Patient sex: M
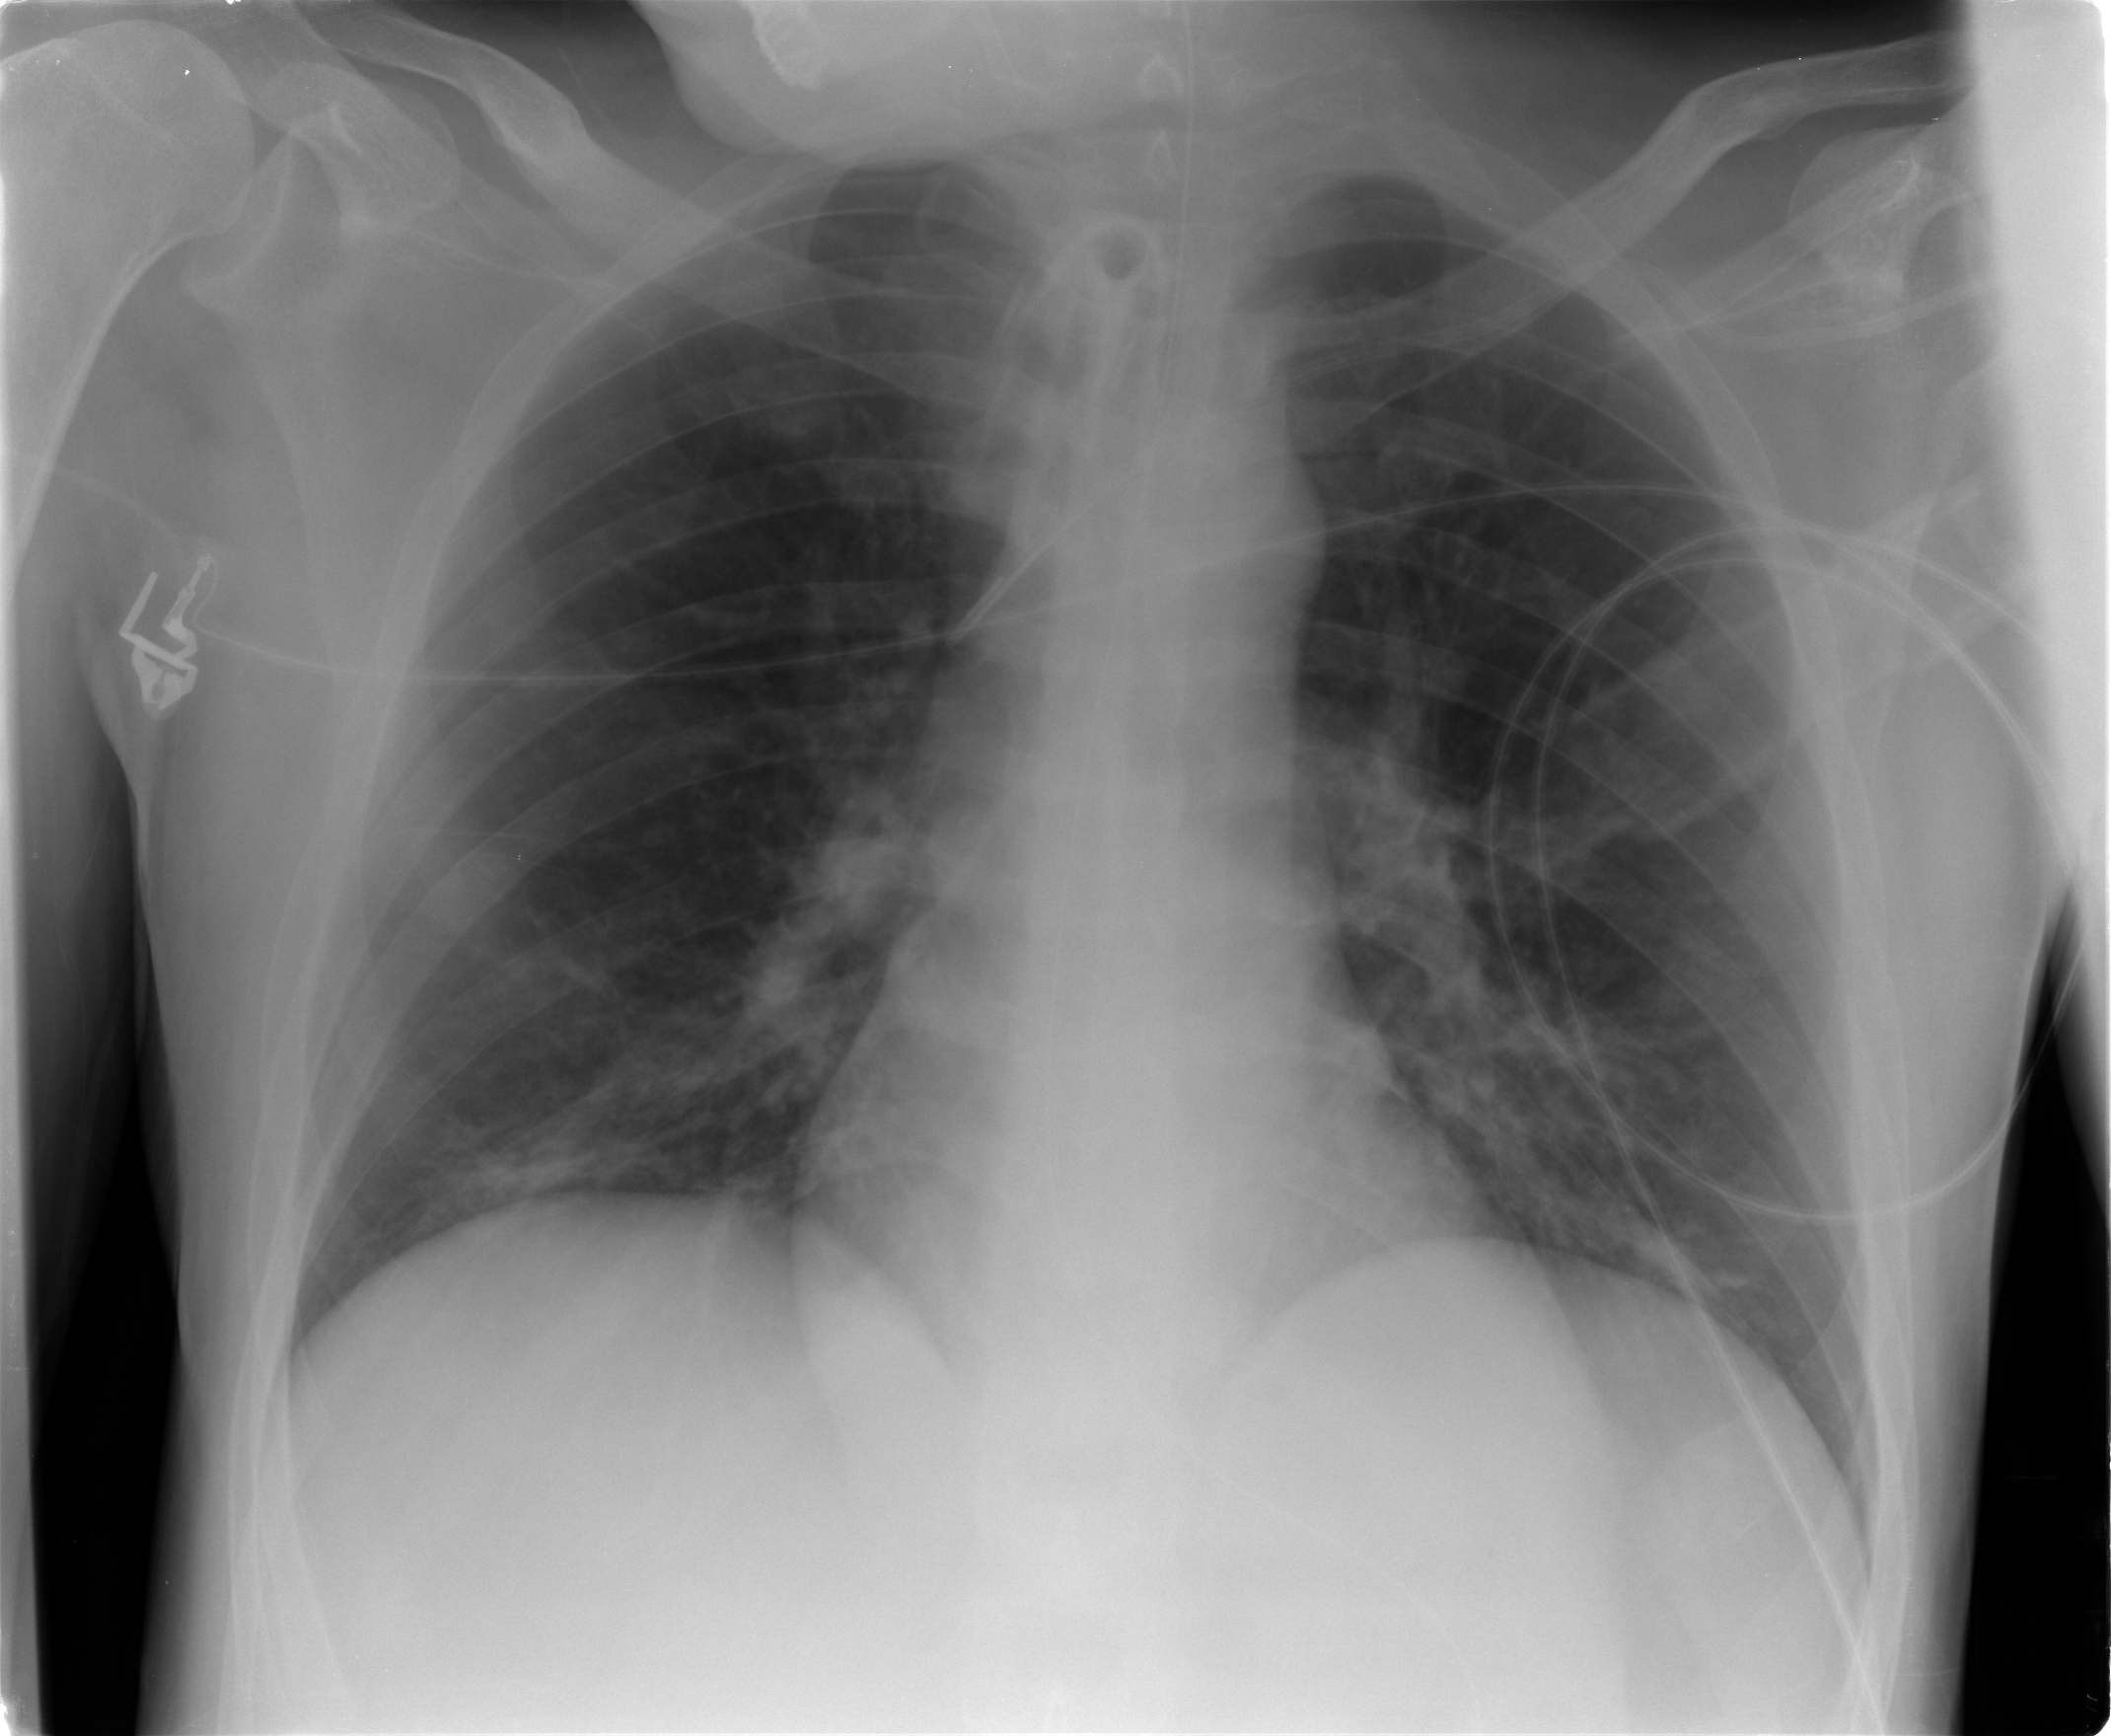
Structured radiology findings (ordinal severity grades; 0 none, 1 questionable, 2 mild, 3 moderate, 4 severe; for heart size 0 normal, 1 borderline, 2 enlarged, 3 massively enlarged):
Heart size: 0
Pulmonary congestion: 2
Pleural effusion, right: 0
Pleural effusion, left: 0
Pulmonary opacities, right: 2
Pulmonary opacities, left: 2
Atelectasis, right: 2
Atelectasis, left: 2